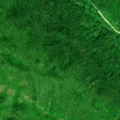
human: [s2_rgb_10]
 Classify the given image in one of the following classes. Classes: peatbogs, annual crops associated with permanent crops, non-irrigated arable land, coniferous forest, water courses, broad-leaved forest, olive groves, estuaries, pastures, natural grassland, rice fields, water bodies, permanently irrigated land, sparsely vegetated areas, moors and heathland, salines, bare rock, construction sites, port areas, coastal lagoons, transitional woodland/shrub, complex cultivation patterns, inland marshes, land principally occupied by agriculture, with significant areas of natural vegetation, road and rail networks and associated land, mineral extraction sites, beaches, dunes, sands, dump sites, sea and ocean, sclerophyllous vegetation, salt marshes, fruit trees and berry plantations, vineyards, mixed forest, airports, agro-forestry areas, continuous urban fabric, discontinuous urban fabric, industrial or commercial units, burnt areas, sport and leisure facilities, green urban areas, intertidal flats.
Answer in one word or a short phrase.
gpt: land principally occupied by agriculture, with significant areas of natural vegetation, broad-leaved forest, transitional woodland/shrub